Question: what is problem in this code ?
'''
service.BillViewService bvs = new service.BillViewService();
db.BillView bv = new db.BillView();
DataSet ds = new DataSet();
ds = bvs.GetPaged("InvNo=" + n, null, 0, 10000, out x).ToDataSet();
'''

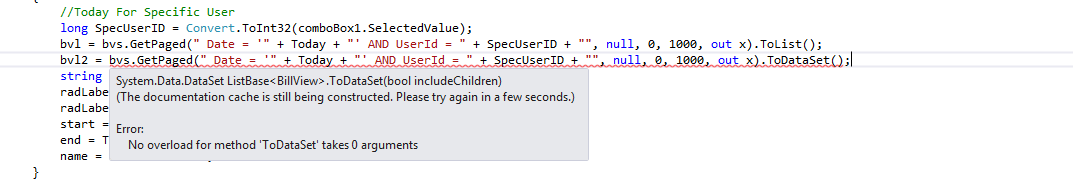
Answer: Try This
'''
bvl2 = bvs.GetPaged(" Date = '" + Today + "' AND UserId = " + SpecUserID + "", null, 0, 1000, out x).ToDataSet(false);
'''